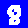
Digit: 8